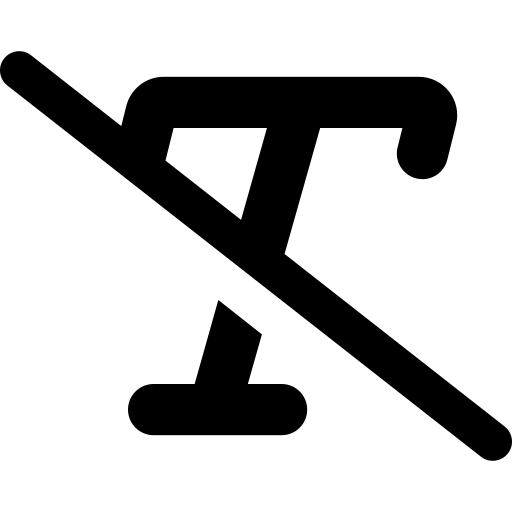
Tags: icon, FontAwesome, fa-icon, solid, text, slash